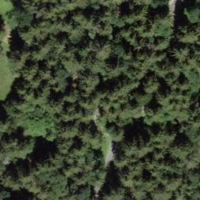
EUNIS habitat code: 43
Species observed at this site:
Trifolium pratense